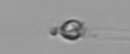
Label: flagellate